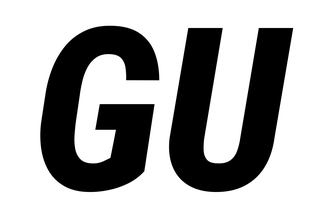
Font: Roboto-Italic_Condensed_ExtraBold_Italic